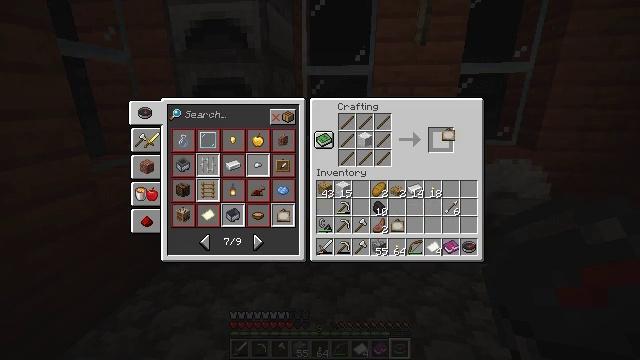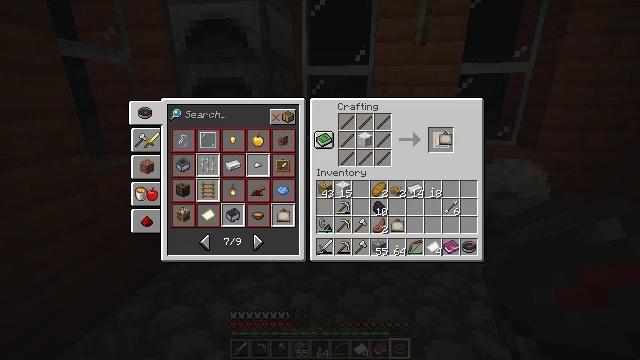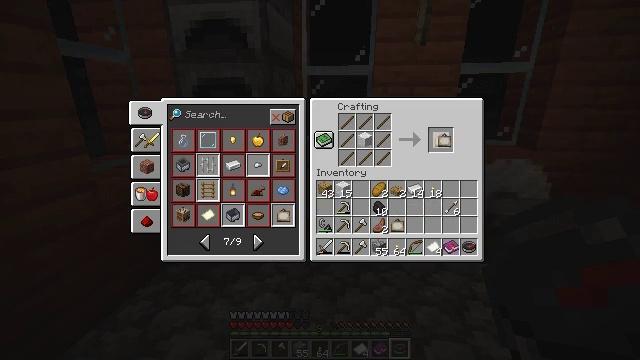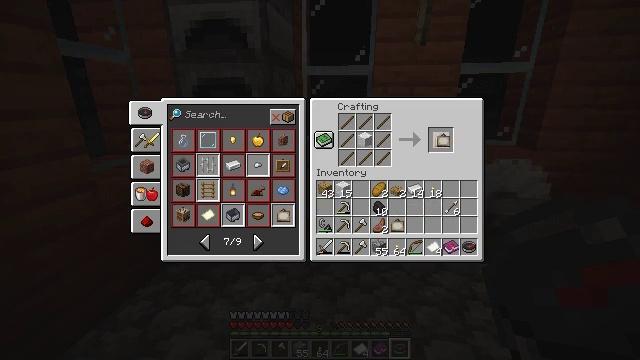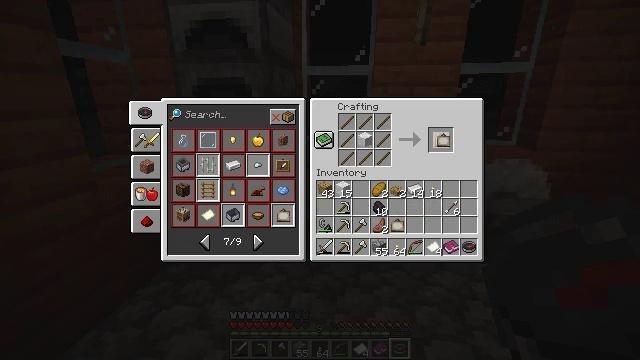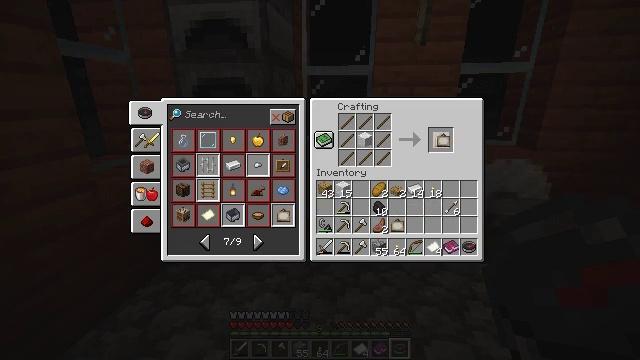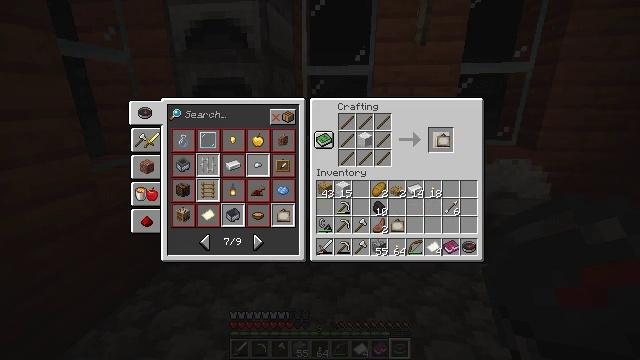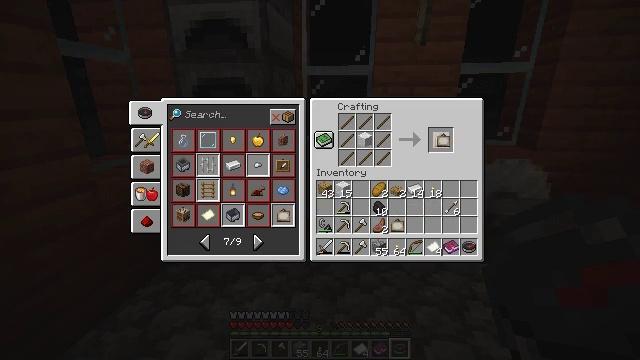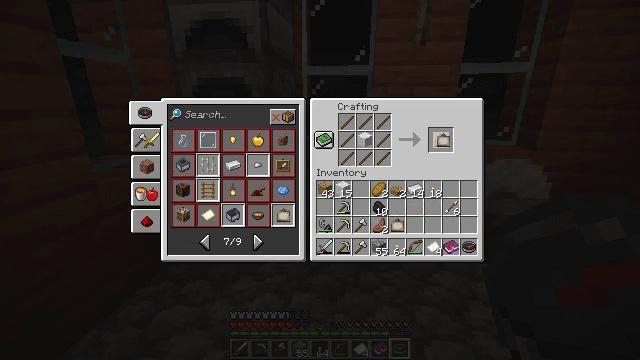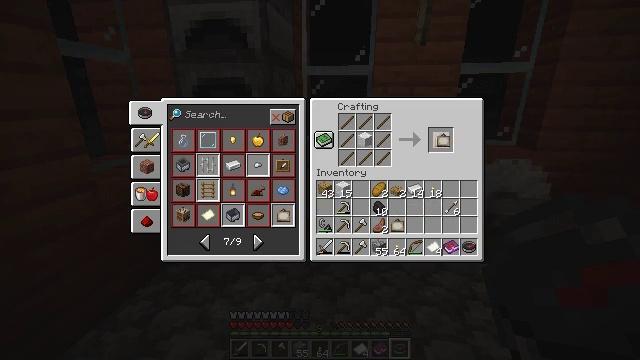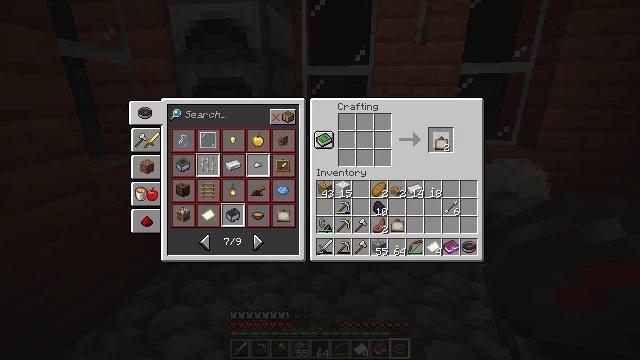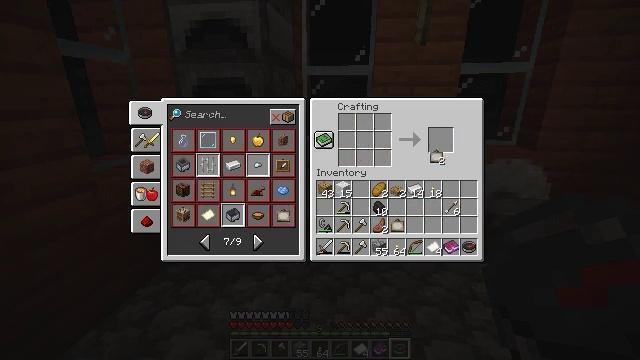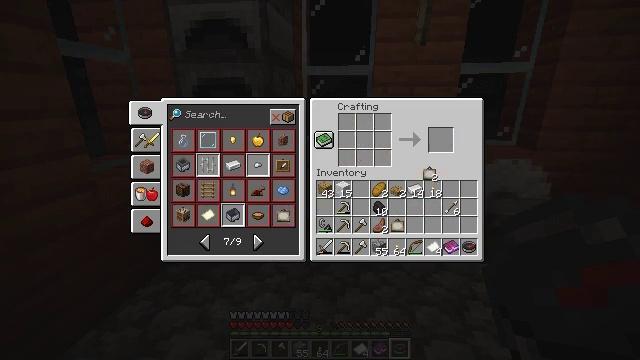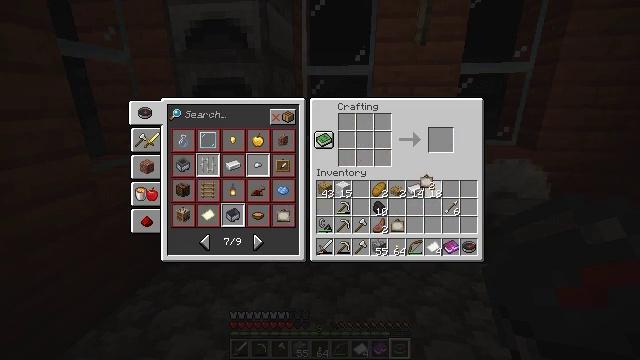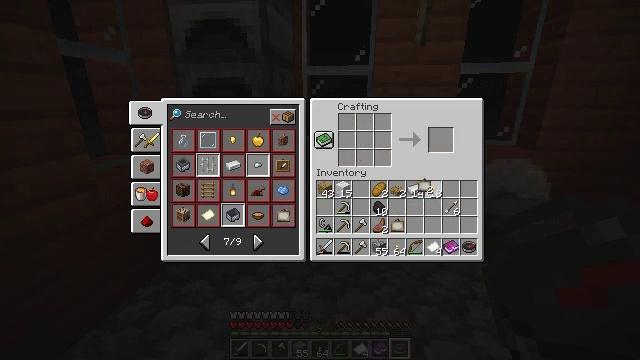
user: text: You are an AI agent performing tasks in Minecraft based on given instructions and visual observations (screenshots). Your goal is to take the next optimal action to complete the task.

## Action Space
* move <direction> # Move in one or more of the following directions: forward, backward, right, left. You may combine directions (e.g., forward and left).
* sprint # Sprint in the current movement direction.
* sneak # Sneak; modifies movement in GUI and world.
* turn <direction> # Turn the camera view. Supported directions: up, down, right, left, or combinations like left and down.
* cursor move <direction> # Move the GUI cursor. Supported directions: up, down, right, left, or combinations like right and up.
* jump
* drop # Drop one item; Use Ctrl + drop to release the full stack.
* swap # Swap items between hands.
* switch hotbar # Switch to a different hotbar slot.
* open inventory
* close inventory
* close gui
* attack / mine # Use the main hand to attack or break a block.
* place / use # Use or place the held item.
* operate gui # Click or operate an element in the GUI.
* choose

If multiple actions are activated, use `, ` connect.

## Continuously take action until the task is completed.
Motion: motion action
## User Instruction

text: Crafting a painting requires placing sticks and wool in the correct positions.
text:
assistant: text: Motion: no_op
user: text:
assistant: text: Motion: no_op
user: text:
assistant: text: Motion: no_op
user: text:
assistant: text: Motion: no_op
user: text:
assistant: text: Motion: no_op
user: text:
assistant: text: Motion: no_op
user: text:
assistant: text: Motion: attack / mine
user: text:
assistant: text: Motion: attack / mine
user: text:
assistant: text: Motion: attack / mine
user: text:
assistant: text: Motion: no_op
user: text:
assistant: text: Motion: turn down
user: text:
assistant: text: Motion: turn left and down
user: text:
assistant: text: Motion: turn down
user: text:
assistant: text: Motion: no_op
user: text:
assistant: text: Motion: no_op